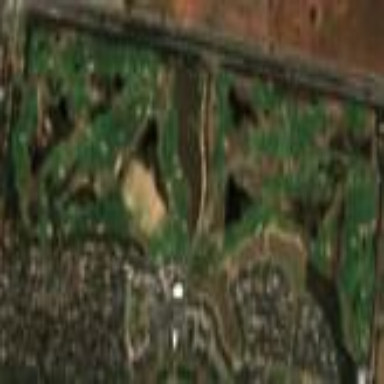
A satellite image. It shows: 18-hole golf course set on grassy terrain.